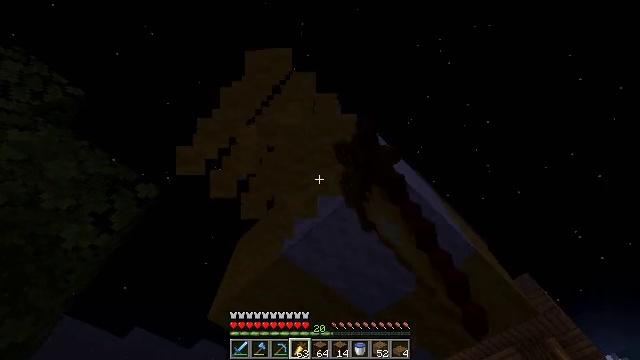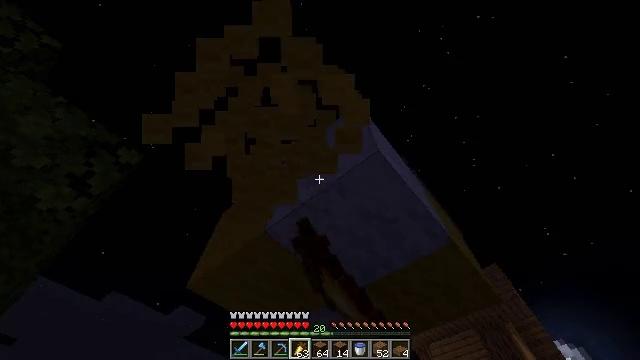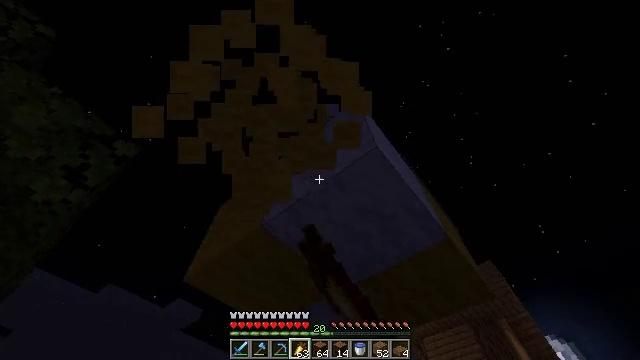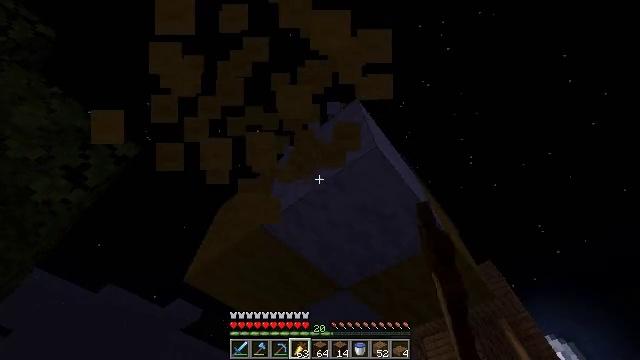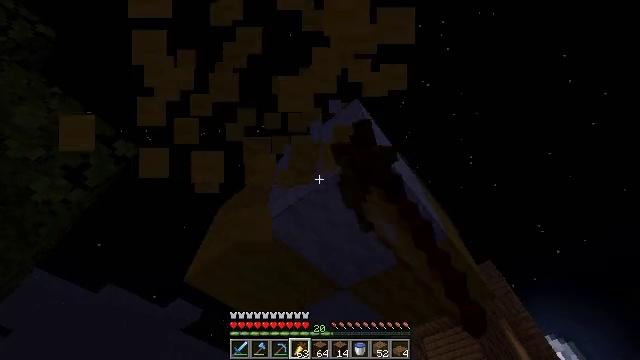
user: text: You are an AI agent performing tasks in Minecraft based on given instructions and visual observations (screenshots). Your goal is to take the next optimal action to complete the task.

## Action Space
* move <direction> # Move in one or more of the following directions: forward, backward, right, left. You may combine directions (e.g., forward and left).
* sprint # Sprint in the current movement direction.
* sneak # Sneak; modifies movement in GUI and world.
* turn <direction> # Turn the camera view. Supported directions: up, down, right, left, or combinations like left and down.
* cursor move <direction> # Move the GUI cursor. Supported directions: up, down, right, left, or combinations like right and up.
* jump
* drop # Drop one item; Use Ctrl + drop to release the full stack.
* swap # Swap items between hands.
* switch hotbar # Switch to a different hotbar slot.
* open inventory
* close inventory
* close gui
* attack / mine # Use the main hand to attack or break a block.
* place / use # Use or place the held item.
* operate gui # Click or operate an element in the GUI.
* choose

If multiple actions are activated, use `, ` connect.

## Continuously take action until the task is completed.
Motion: motion action
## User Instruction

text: Break the yellow wool to collect it.
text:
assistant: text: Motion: turn right and down, attack / mine
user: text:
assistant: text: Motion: turn down, attack / mine
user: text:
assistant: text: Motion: attack / mine
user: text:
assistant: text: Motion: attack / mine
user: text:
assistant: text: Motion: attack / mine